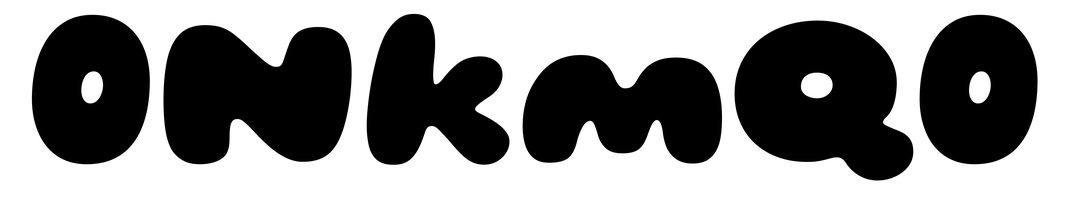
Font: Gluten_Black